Question: I want to map questions array to table rows. While setting the preview for uploaded image in any row, it always gets rendered in first .Ideally, for each object in question array, once a file is input it's preview will be shown in next in an img tag. Can you please tell how to correct it?

'''
const [questions, setQuestions] = useState([]); // it will contain an array of objects
// like [{quesID, ques, options, media}, {quesID, ques, options, media} ]
<table aria-label="simple table">
<thead>
<tr>
<td>Question</td>
<td>Options</td>
<td align="center">
Grade
</td>
<td align="center">
Level
</td>
<td align="center">
Subject
</td>
<td align="center">
Topic 1
</td>
<td align="center">
Topic 2
</td>
<td align="center">
Topic 3
</td>
<td align="center">
Upload image
</td>
<td align="center">
Preview image
</td>
</tr>
</thead>
<tbody>
{questions.map((row) => (
<tr key={row.id}>
<td
style={{ border: "1px solid black" }}
component="th"
scope="row"
>
<TextField
margin="dense"
id="editQues"
variant="filled"
multiline
sx={{
width: 300,
color: "success.main",
}}
maxRows={4}
defaultValue={row.ques}
onChange={(e) => {
row.ques = e.target.value;
console.log(row.ques);
console.log(e.target.value);
}}
/>
</td>
<td
style={{ border: "1px solid black" }}
component="th"
scope="row"
>
<TextField
margin="dense"
id="editOpt"
variant="filled"
multiline
sx={{
width: 200,
color: "success.main",
}}
maxRows={4}
defaultValue={row.options.join(", ")}
onChange={(e) => {
row.options = e.target.value.split(", ");
console.log(row.options);
console.log(e.target.value);
console.log("updated questions is", questions);
}}
/>
</td>
<td
style={{ border: "1px solid black" }}
align="center"
>
{row.grade.join(",")}
</td>
<td
style={{ border: "1px solid black" }}
align="center"
>
{row.level}
</td>
<td
style={{ border: "1px solid black" }}
align="center"
>
{row.subject}
</td>
<td
style={{ border: "1px solid black" }}
align="center"
>
{row.topic}
</td>
<td
style={{ border: "1px solid black" }}
align="center"
>
{row.subTopic ? row.subTopic : ""}
</td>
<td
style={{ border: "1px solid black" }}
align="center"
>
{row.subSubTopic ? row.subSubTopic : ""}
</td>
<td style={{ border: "1px solid black" }}>
<input
type="file"
id="uploadMedia"
name="uploadMedia"
accept="image/*, video/* "
onChange={(event) => {
const file = event.target.files[0];
if (file) {
row.file = file;
var output = document.getElementById("blah");
output.src = URL.createObjectURL(
event.target.files[0]
);
output.onload = function () {
// URL.revokeObjectURL(output.src); // free memory
};
} else {
row.file = null;
}
console.log("media", row.file);
}}
/>
</td>
<td
style={{ border: "1px solid black" }}
align="center"
scope="row"
>
<img
id="blah"
src="#"
alt="your image"
width="100"
height="100"
/>
</td>
</tr>
))}
</tbody>
</table>
'''
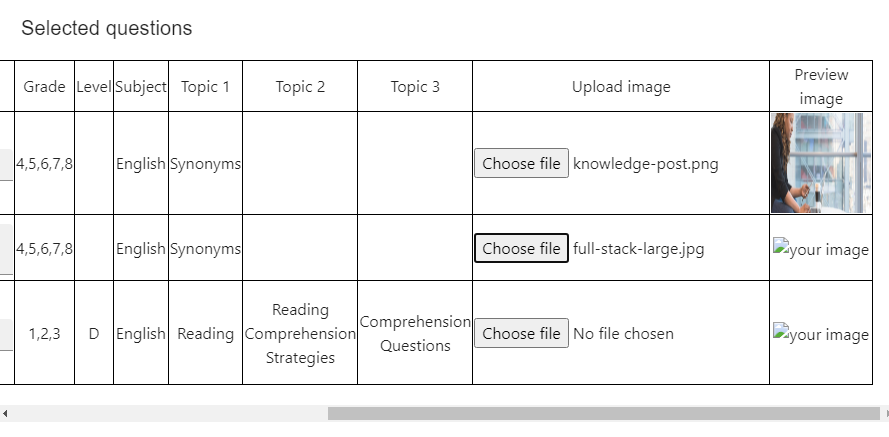
Answer: if i did understand what you mean , try to use
'''
var output = document.querySelector('img');
'''
instead of 'var output = document.getElementById("blah");'